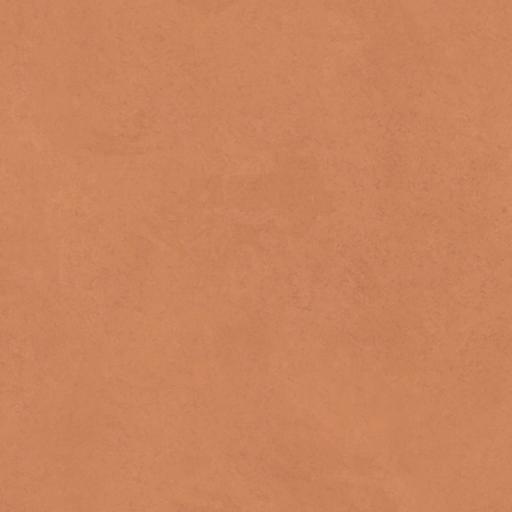
Tags: clean copper metal shiny